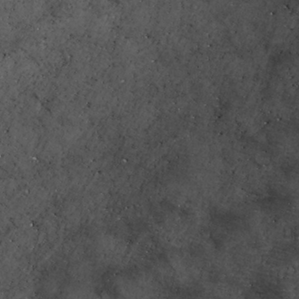
Label: non_frost